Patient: sex F, age 73
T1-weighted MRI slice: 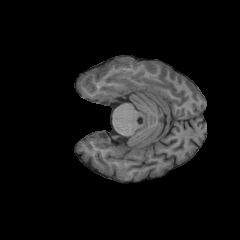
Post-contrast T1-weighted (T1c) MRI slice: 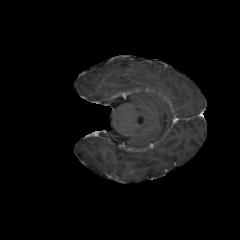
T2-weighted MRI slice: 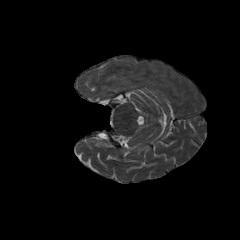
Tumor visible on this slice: no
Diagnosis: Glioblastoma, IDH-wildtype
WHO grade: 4